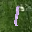
Label: 1